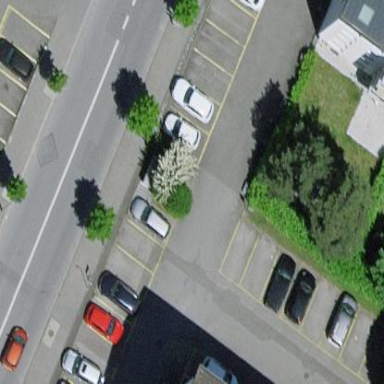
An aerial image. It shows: Street-side parking lot with asphalt surface.